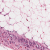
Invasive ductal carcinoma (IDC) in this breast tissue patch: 1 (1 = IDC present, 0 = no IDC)